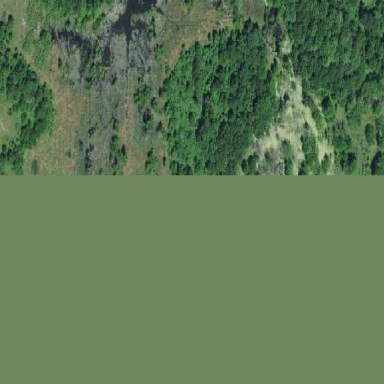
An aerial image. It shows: Swamp in wetland area.